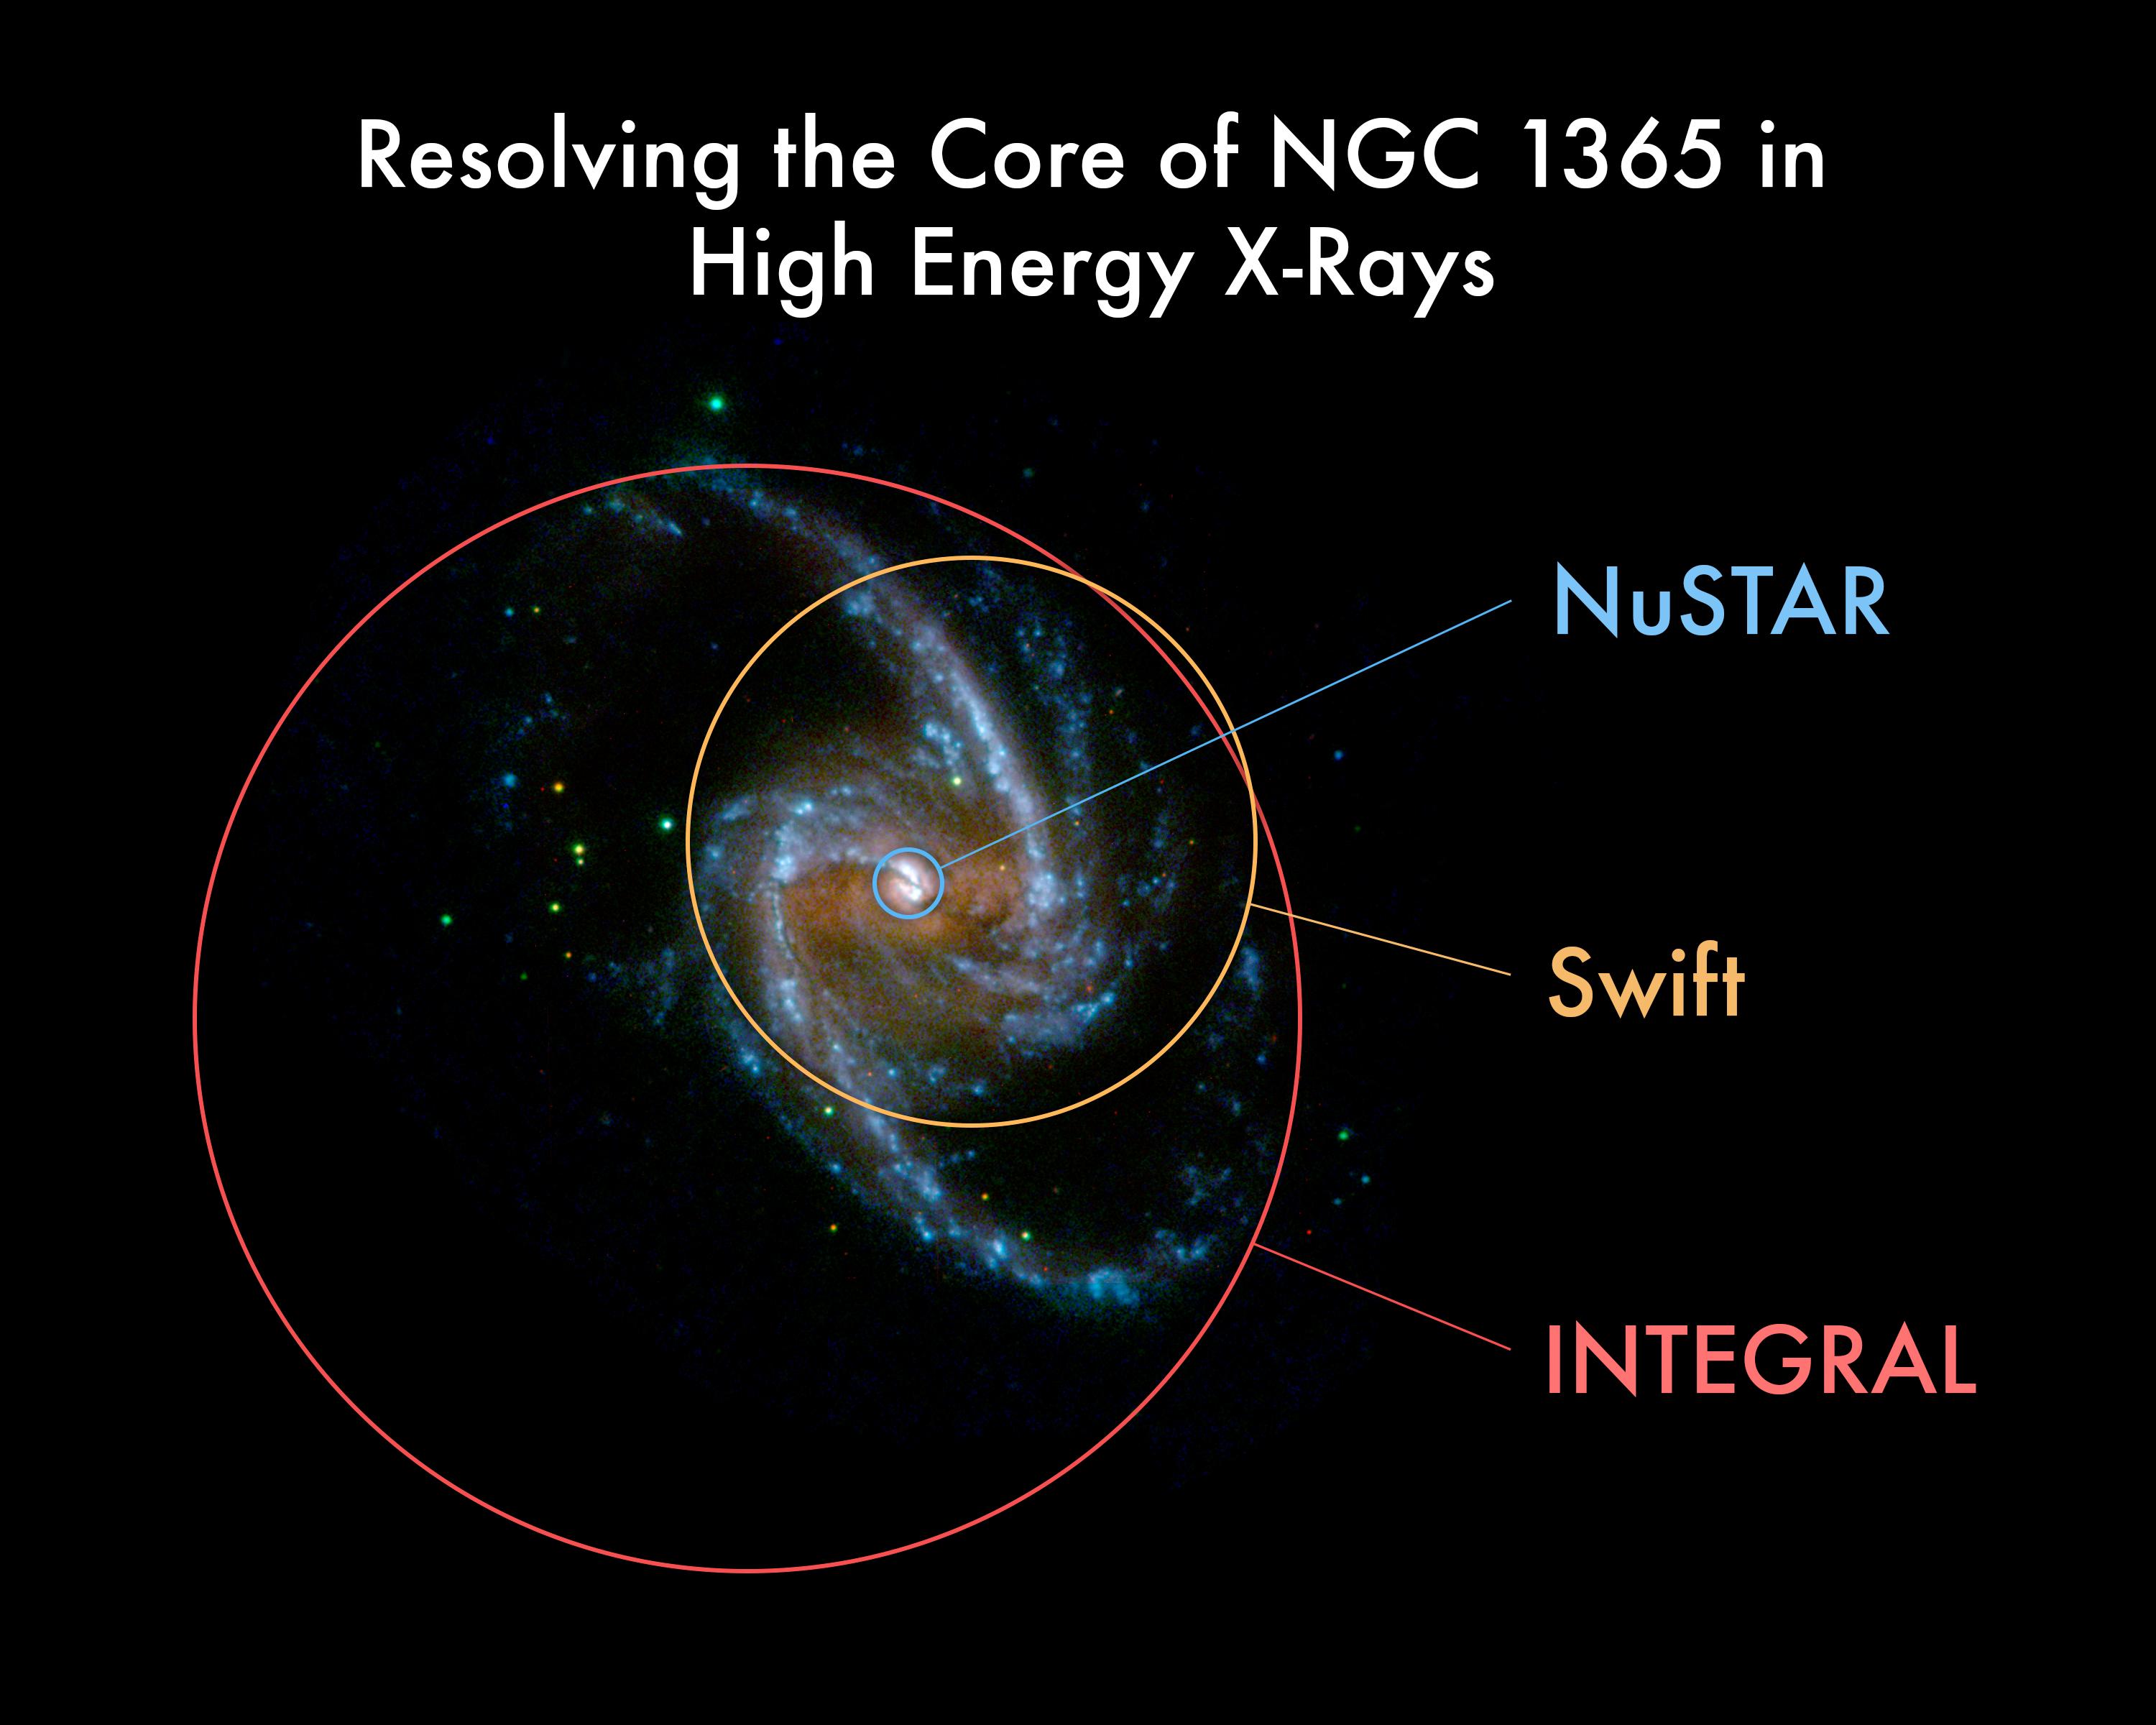
NuSTAR Improved View NuSTAR,XMM-Newton